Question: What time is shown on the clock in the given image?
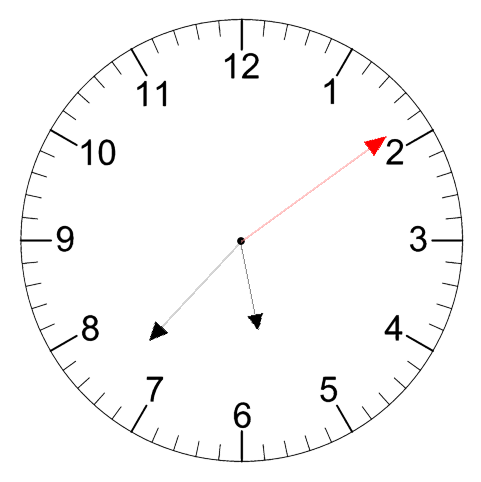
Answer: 05:37:09